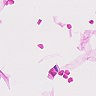
Metastatic tissue present: no